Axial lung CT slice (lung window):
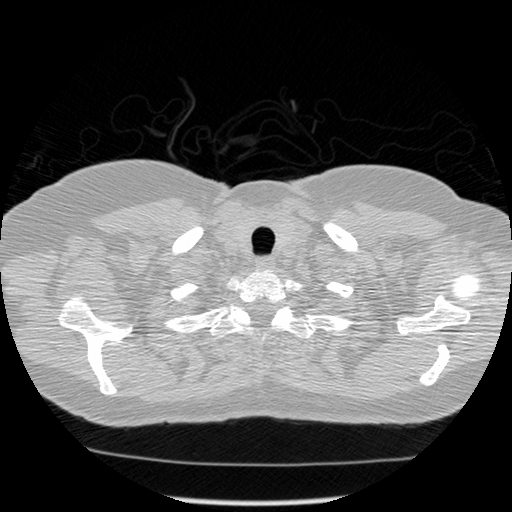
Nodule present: no